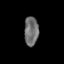
Tissue: skin
Cell type: Epithelial cells
Senescence score: 0.2804
Nuclear area (px): 401
Mean DAPI intensity: 112.2